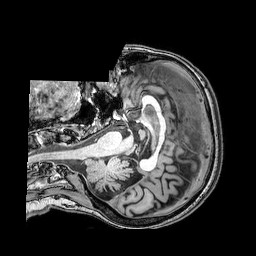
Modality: T1w
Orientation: axial
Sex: female
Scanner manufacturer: philips
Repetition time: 0.008157 s
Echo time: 0.00373 s